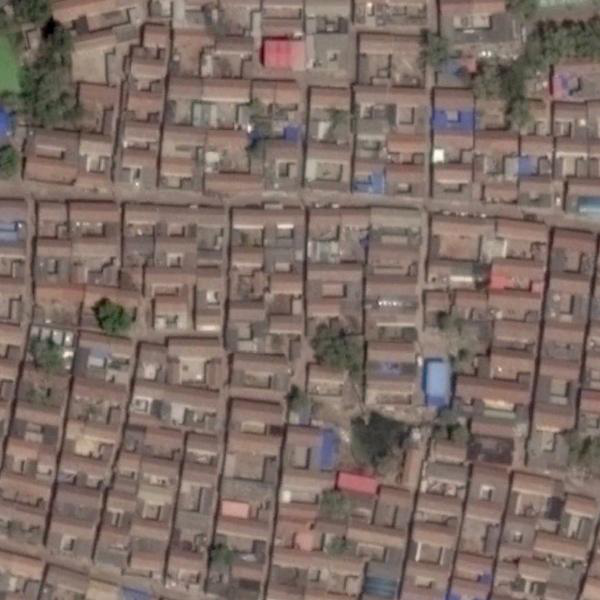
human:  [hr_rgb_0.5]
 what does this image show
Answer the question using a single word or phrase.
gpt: dense residential